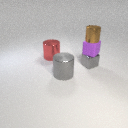
small purple rubber cube below small brown metal cylinder